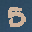
Label: 5